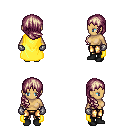
a pixel art fantasy rpg character, female body template, human, tanned skin, yellow cape, gold greaves, white blonde right-swept hairstyle, metal gloves, black shoes, four views (front, back, left, right), 2x2 character sprite sheet, small pixel art, hard edges, no anti-aliasing